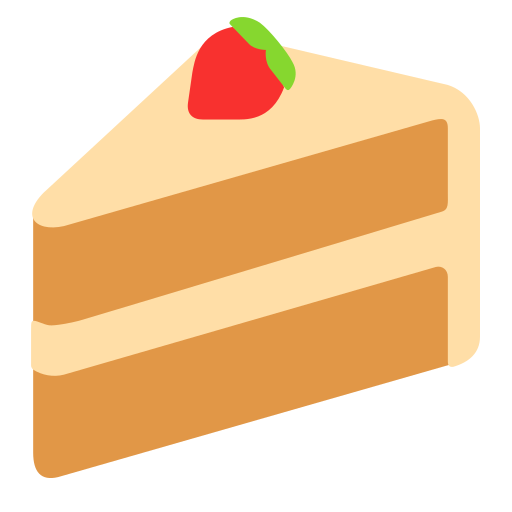
shortcake flat